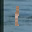
Label: 1